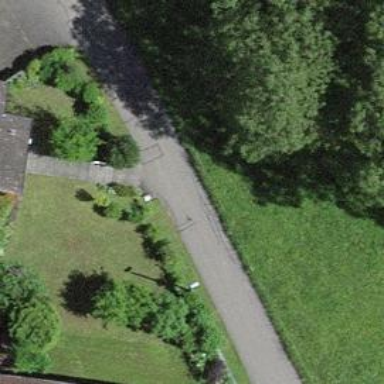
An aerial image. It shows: Residential road with asphalt surface.